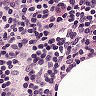
Metastatic tissue present: no